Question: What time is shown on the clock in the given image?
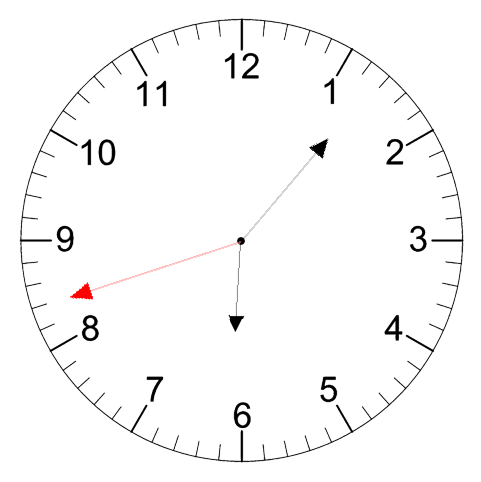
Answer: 06:06:42